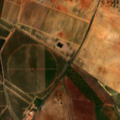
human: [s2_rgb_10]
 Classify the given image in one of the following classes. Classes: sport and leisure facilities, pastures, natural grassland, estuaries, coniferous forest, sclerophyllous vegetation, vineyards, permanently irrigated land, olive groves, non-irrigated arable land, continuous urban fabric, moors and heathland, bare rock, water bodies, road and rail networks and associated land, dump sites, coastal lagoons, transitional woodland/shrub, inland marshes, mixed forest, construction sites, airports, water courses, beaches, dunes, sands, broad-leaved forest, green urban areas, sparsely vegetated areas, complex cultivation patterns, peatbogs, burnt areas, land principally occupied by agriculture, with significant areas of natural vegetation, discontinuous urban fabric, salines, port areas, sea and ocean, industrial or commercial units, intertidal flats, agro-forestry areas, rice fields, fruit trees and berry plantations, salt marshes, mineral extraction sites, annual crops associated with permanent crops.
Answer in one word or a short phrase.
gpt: continuous urban fabric